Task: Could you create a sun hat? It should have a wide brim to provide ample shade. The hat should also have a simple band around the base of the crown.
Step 116:
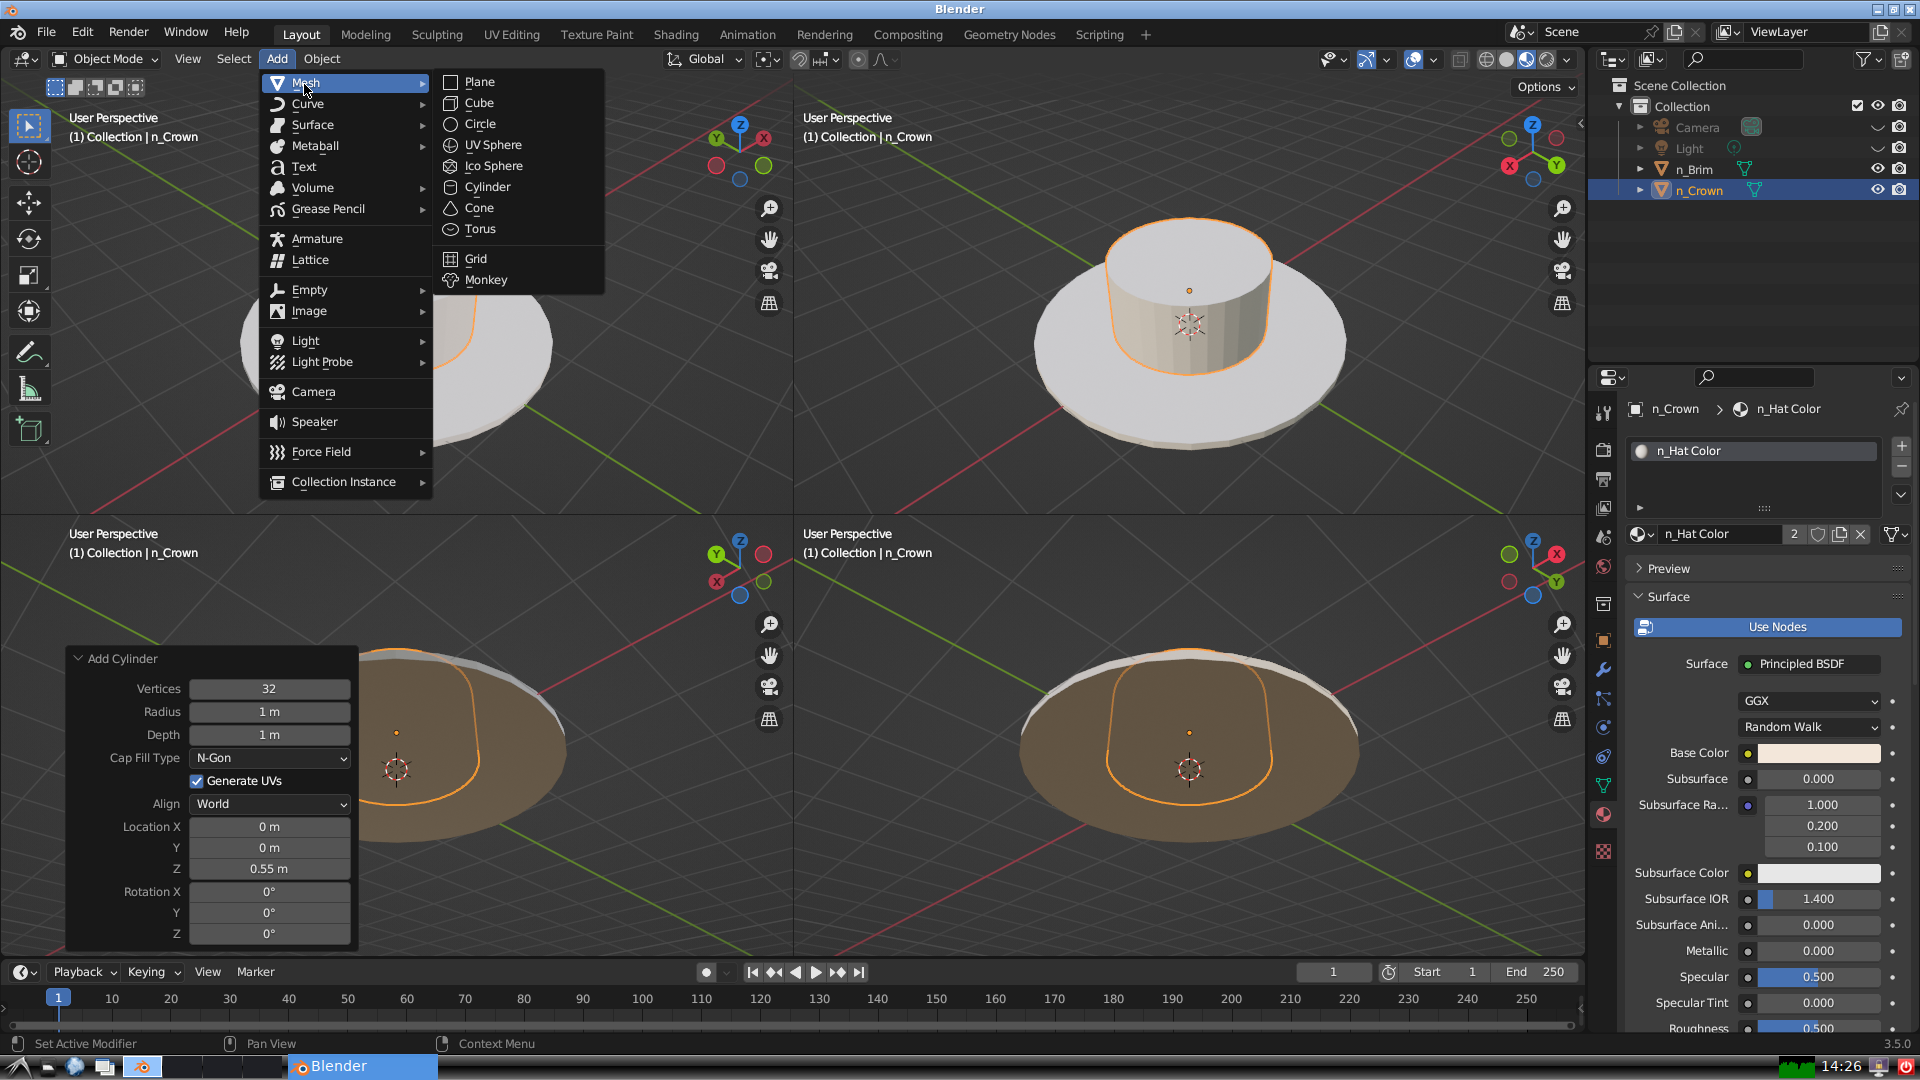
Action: {"mouse_move": [499, 187]}